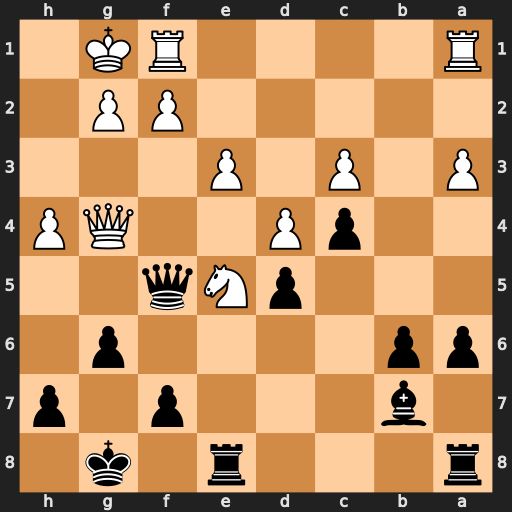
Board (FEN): r3r1k1/1b3p1p/pp4p1/3pNq2/2pP2QP/P1P1P3/5PP1/R4RK1
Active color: b
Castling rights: -
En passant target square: -
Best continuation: Rxe5 Qxf5 Rxf5